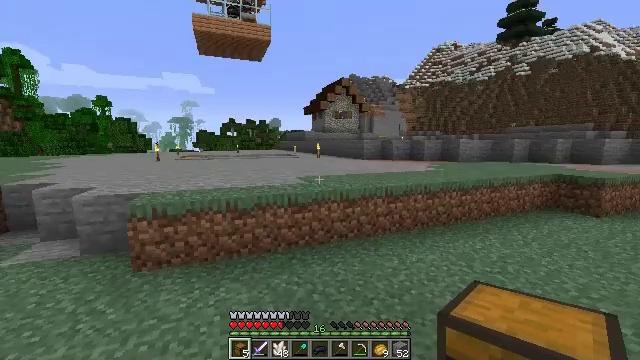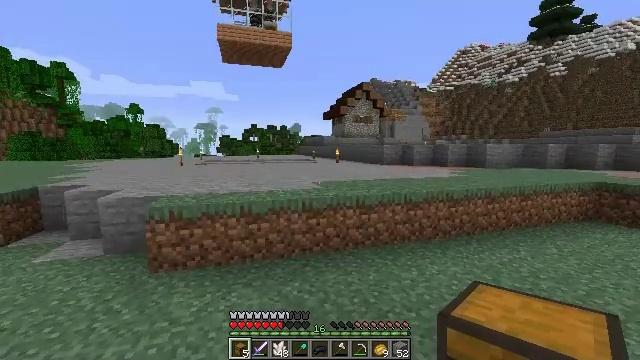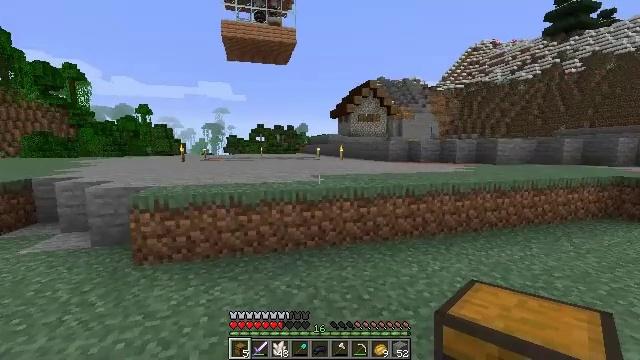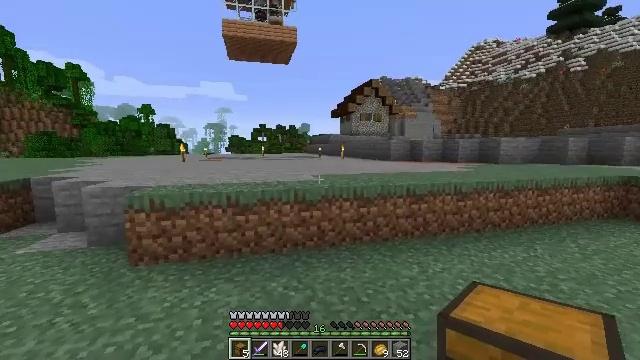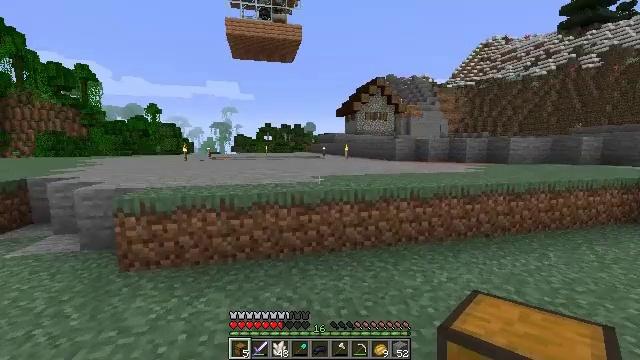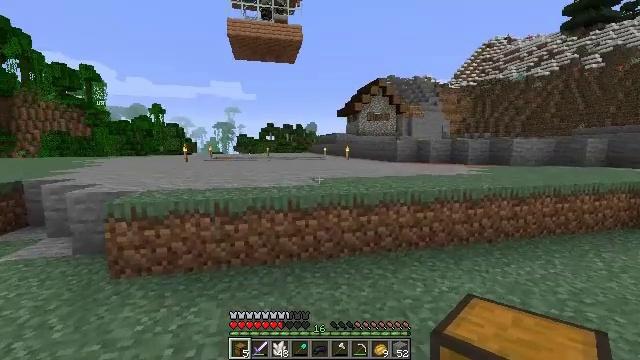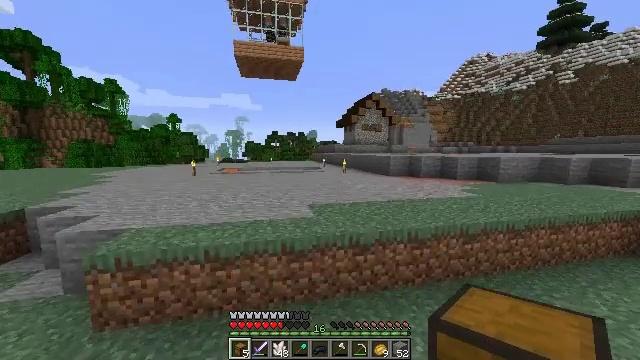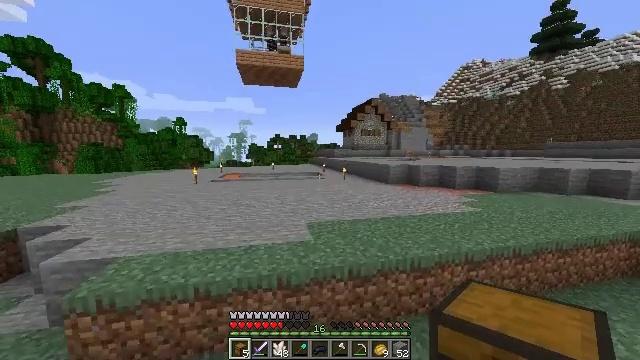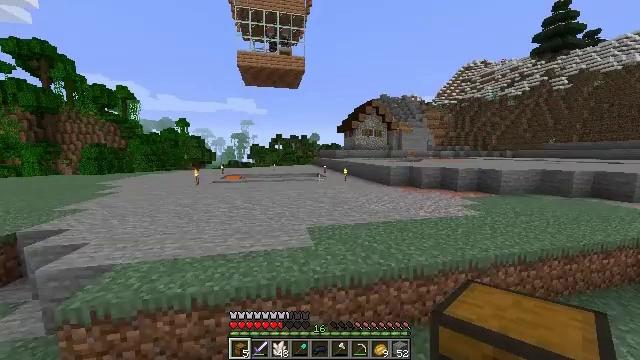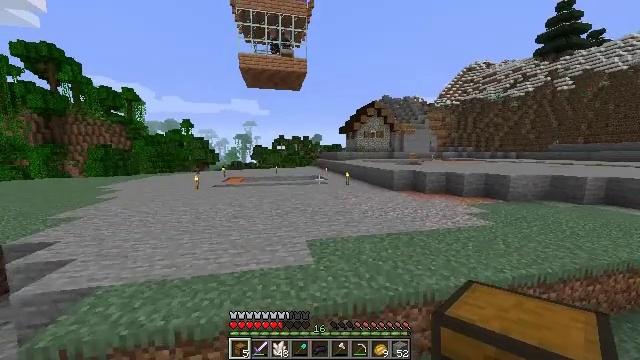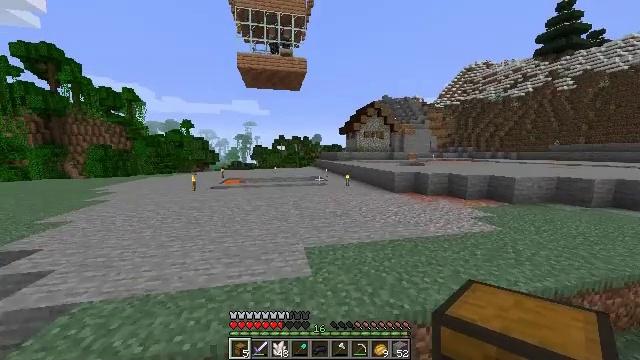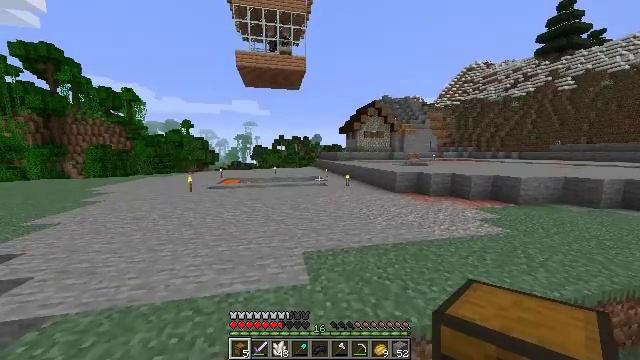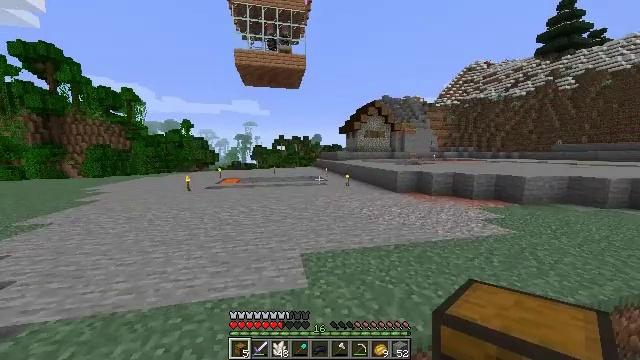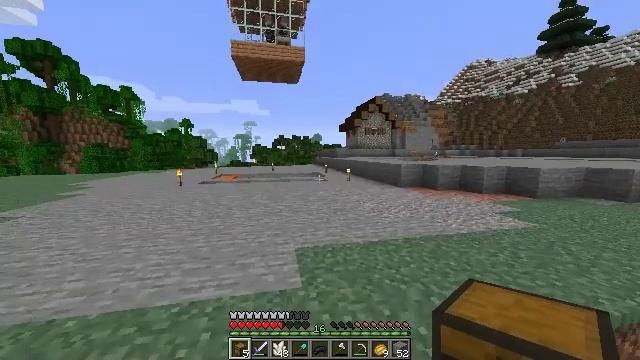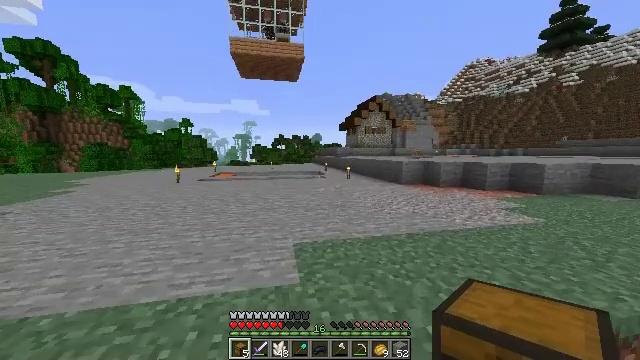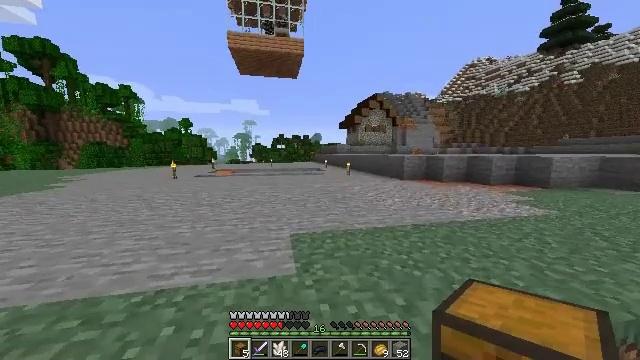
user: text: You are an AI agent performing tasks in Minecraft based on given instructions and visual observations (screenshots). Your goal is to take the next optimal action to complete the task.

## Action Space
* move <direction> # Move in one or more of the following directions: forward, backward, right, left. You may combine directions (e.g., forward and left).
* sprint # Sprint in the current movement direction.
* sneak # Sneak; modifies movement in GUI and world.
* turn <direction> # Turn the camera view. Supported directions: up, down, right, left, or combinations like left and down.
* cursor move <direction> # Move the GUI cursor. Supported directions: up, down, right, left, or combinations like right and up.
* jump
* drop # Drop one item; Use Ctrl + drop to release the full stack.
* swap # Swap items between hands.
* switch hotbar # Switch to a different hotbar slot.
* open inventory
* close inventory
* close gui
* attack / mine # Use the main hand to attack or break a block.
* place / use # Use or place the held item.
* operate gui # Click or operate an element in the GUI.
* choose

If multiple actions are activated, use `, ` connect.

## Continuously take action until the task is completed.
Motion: motion action
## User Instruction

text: Use iron ingots and a chest to craft a hopper.
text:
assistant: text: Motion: move forward, turn left and up, jump
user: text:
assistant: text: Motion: move forward, turn left, jump
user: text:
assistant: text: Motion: move forward, jump
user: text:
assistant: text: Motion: move forward, sprint, turn left, jump
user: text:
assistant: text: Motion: move forward, sprint, jump
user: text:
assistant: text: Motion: move forward, sprint, jump
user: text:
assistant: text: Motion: move forward, sprint, jump
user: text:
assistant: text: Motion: move forward, jump
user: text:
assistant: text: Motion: move forward, jump
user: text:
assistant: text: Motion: move forward, jump
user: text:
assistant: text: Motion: move forward, jump
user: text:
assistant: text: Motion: move forward, jump
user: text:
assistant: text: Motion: move forward, jump
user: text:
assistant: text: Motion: move forward, jump
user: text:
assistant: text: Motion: move forward, jump
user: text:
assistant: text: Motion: move forward, sprint, jump
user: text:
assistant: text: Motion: move forward, sprint, jump
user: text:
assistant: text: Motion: move forward, sprint, jump
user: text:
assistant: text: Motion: move forward, sprint, jump
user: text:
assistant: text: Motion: move forward, jump
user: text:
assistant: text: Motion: move forward, jump
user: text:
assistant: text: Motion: move forward, jump
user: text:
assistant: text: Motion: move forward, jump
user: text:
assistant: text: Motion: move forward, jump
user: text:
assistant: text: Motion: move forward, jump
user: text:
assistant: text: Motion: move forward, sprint, jump
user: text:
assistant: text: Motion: move forward, sprint, jump
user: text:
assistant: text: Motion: move forward, sprint, jump
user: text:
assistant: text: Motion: move forward, sprint, jump
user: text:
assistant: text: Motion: move forward, jump